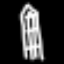
Label: The Eiffel Tower